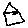
Label: house